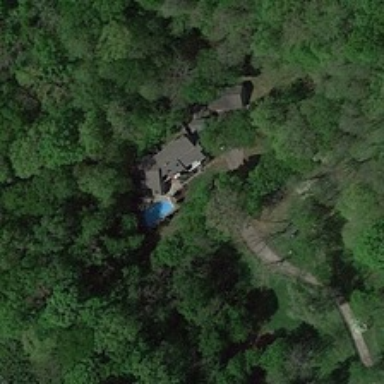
Many green trees are around a building with a swimming pool .